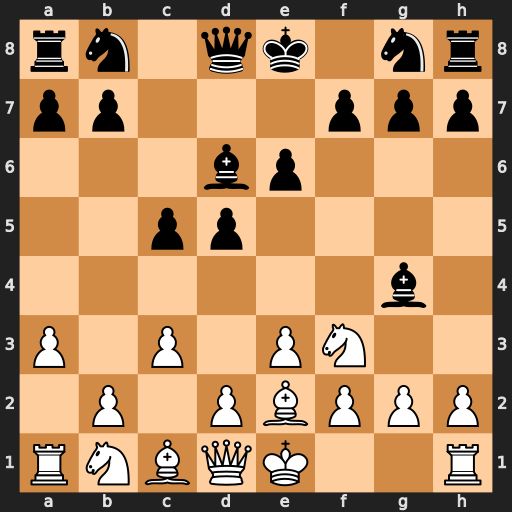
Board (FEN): rn1qk1nr/pp3ppp/3bp3/2pp4/6b1/P1P1PN2/1P1PBPPP/RNBQK2R
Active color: w
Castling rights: KQkq
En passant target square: -
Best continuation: Qa4+ Nc6 Qxg4